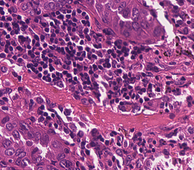
Tumor epithelial tissue: yes
Tumor-associated stroma tissue: yes
Normal tissue: no